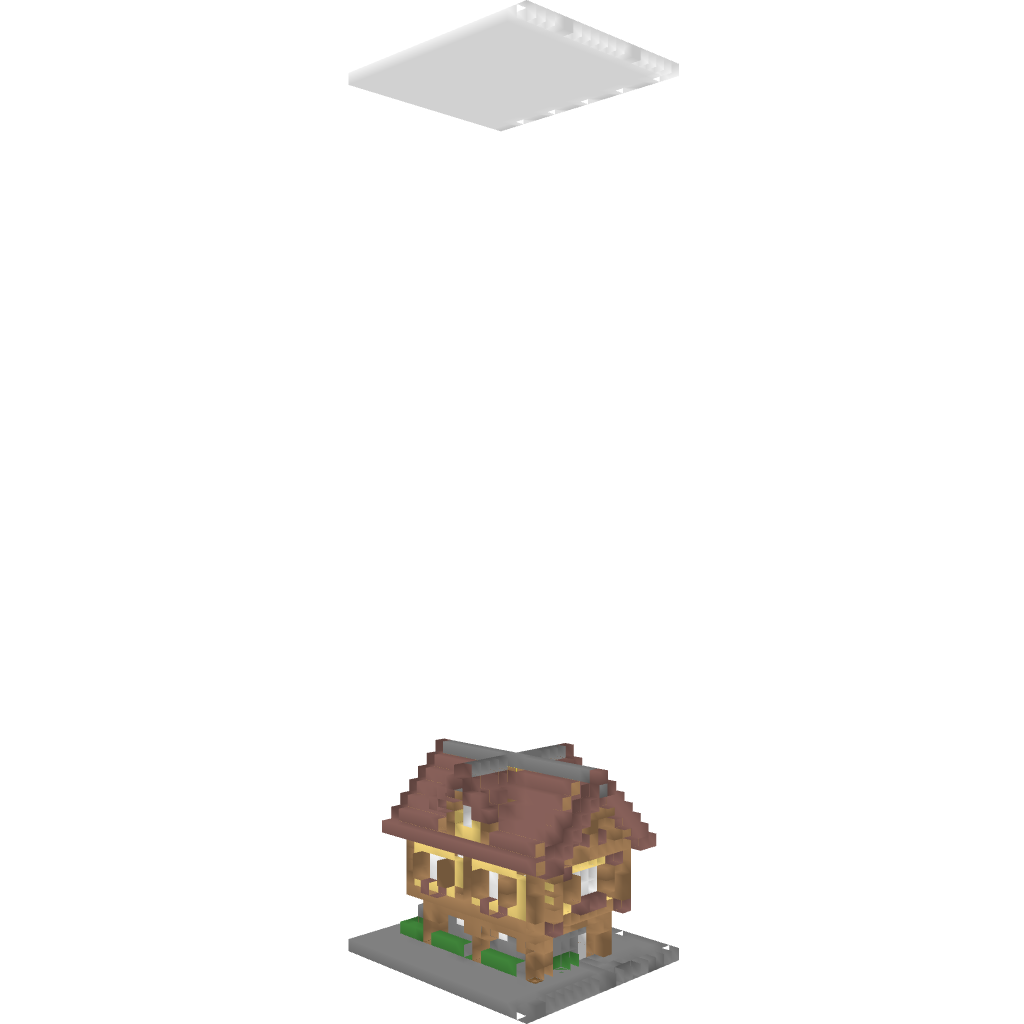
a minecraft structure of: Medieval Cottage good quality